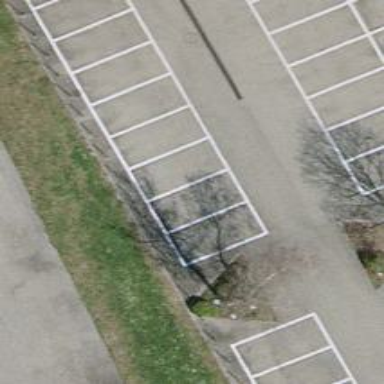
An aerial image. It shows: Bollard barrier.